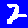
Digit: 2